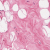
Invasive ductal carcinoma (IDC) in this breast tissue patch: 0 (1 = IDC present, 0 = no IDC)